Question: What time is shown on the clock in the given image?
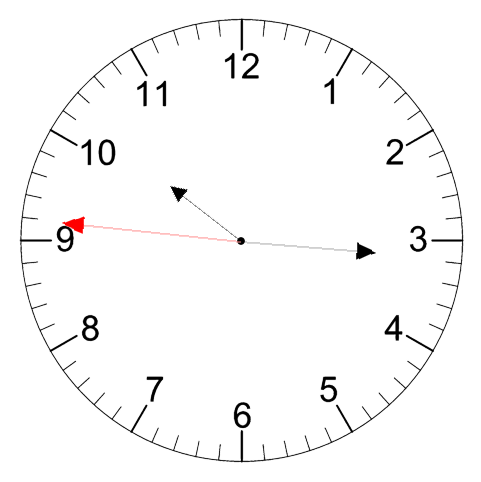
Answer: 10:15:46